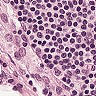
Metastatic tissue present: no